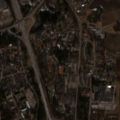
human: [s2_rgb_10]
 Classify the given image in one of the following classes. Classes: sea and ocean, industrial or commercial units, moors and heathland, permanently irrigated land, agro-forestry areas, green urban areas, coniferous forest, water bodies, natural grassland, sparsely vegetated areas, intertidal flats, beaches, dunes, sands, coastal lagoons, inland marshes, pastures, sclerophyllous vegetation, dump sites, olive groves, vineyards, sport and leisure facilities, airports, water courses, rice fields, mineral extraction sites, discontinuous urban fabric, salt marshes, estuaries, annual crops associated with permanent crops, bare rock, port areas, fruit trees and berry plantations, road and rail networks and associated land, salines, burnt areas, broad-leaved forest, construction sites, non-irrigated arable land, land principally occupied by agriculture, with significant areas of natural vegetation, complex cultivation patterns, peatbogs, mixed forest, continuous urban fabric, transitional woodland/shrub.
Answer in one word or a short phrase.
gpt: discontinuous urban fabric, industrial or commercial units, non-irrigated arable land, land principally occupied by agriculture, with significant areas of natural vegetation